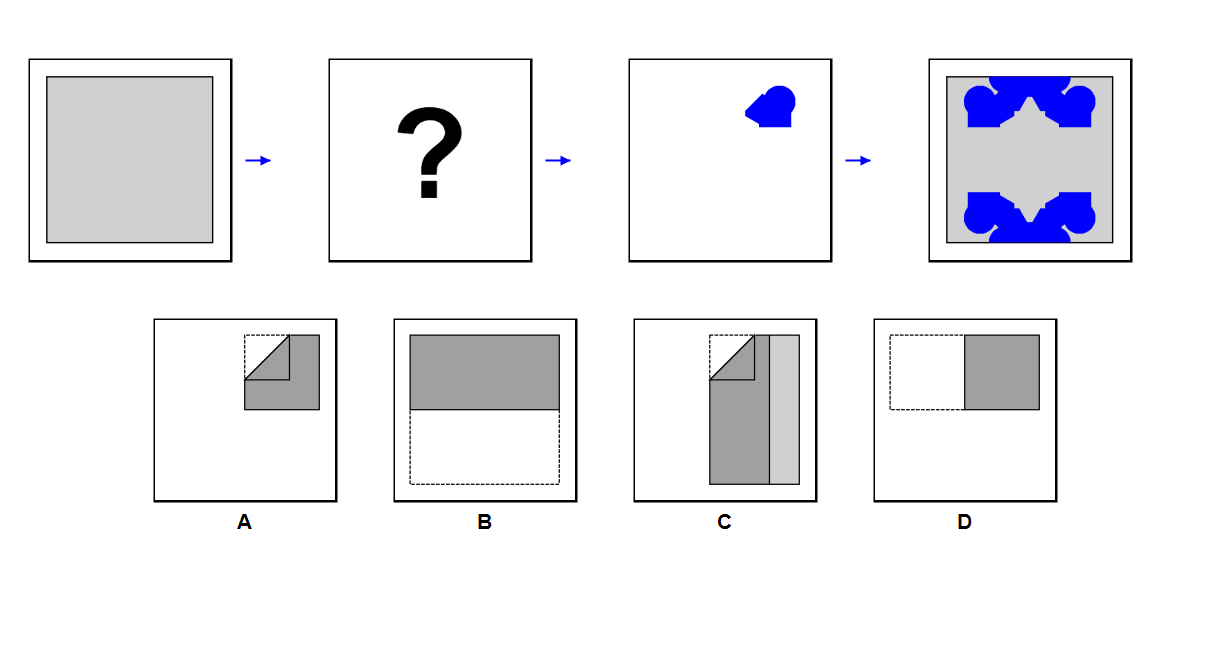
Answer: C